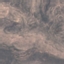
Land use / land cover: HerbaceousVegetation